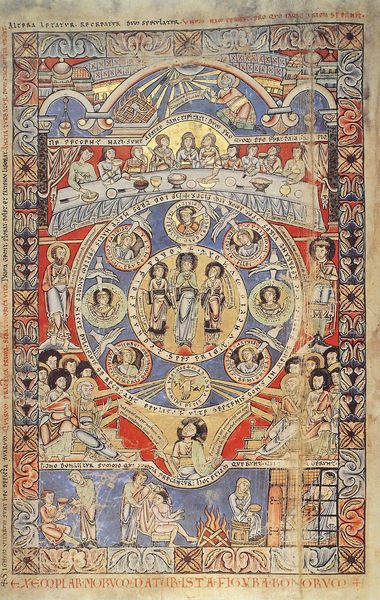
Titel: Bibel von Floreffe, Bd. 1
Standort: Herstellungsort: (Maasland) (EU - Maasland)
Institution: London,  British Museum
Schlagwörter: blau, feuer, bunt, rot, muster, kelch, schrift, essen, tafel, heiligenschein, heilig